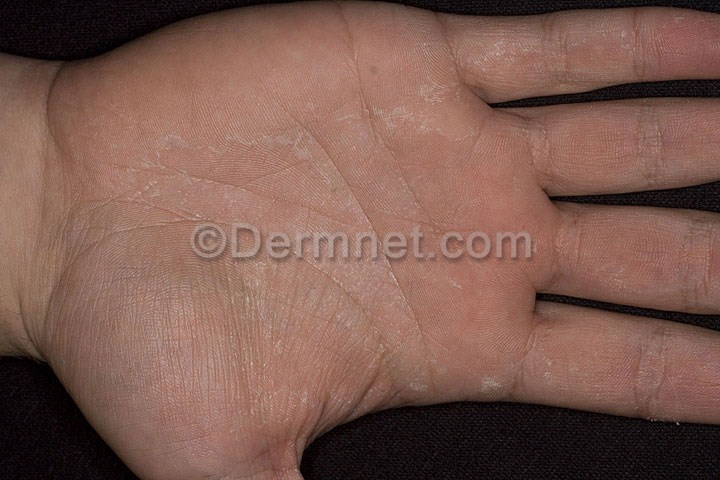
Disease: Exanthems and Drug Eruptions